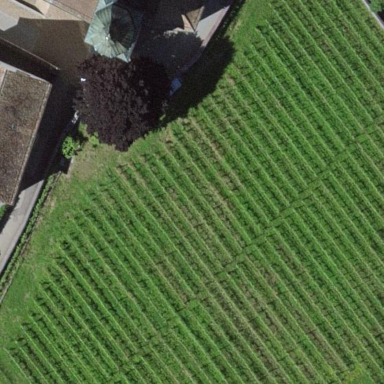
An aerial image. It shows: Vineyard with grape crops.